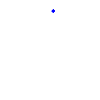
Particle: proton